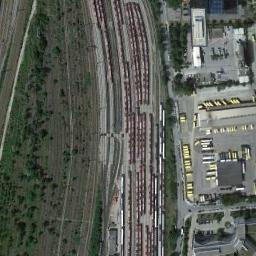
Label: railway